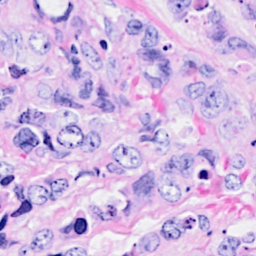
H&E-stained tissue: Breast